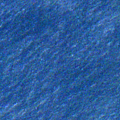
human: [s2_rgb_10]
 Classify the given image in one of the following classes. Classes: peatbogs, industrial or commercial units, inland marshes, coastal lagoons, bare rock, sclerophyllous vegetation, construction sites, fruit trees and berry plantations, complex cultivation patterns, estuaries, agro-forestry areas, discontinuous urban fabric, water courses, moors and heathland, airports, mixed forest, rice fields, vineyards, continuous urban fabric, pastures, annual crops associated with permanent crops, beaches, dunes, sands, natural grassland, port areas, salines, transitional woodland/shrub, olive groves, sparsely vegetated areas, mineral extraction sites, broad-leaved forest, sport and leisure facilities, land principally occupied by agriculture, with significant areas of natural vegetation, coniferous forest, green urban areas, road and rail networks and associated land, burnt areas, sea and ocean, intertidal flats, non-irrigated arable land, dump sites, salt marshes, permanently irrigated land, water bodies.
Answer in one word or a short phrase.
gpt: sea and ocean